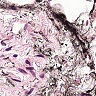
Metastatic tissue present: no